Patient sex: M
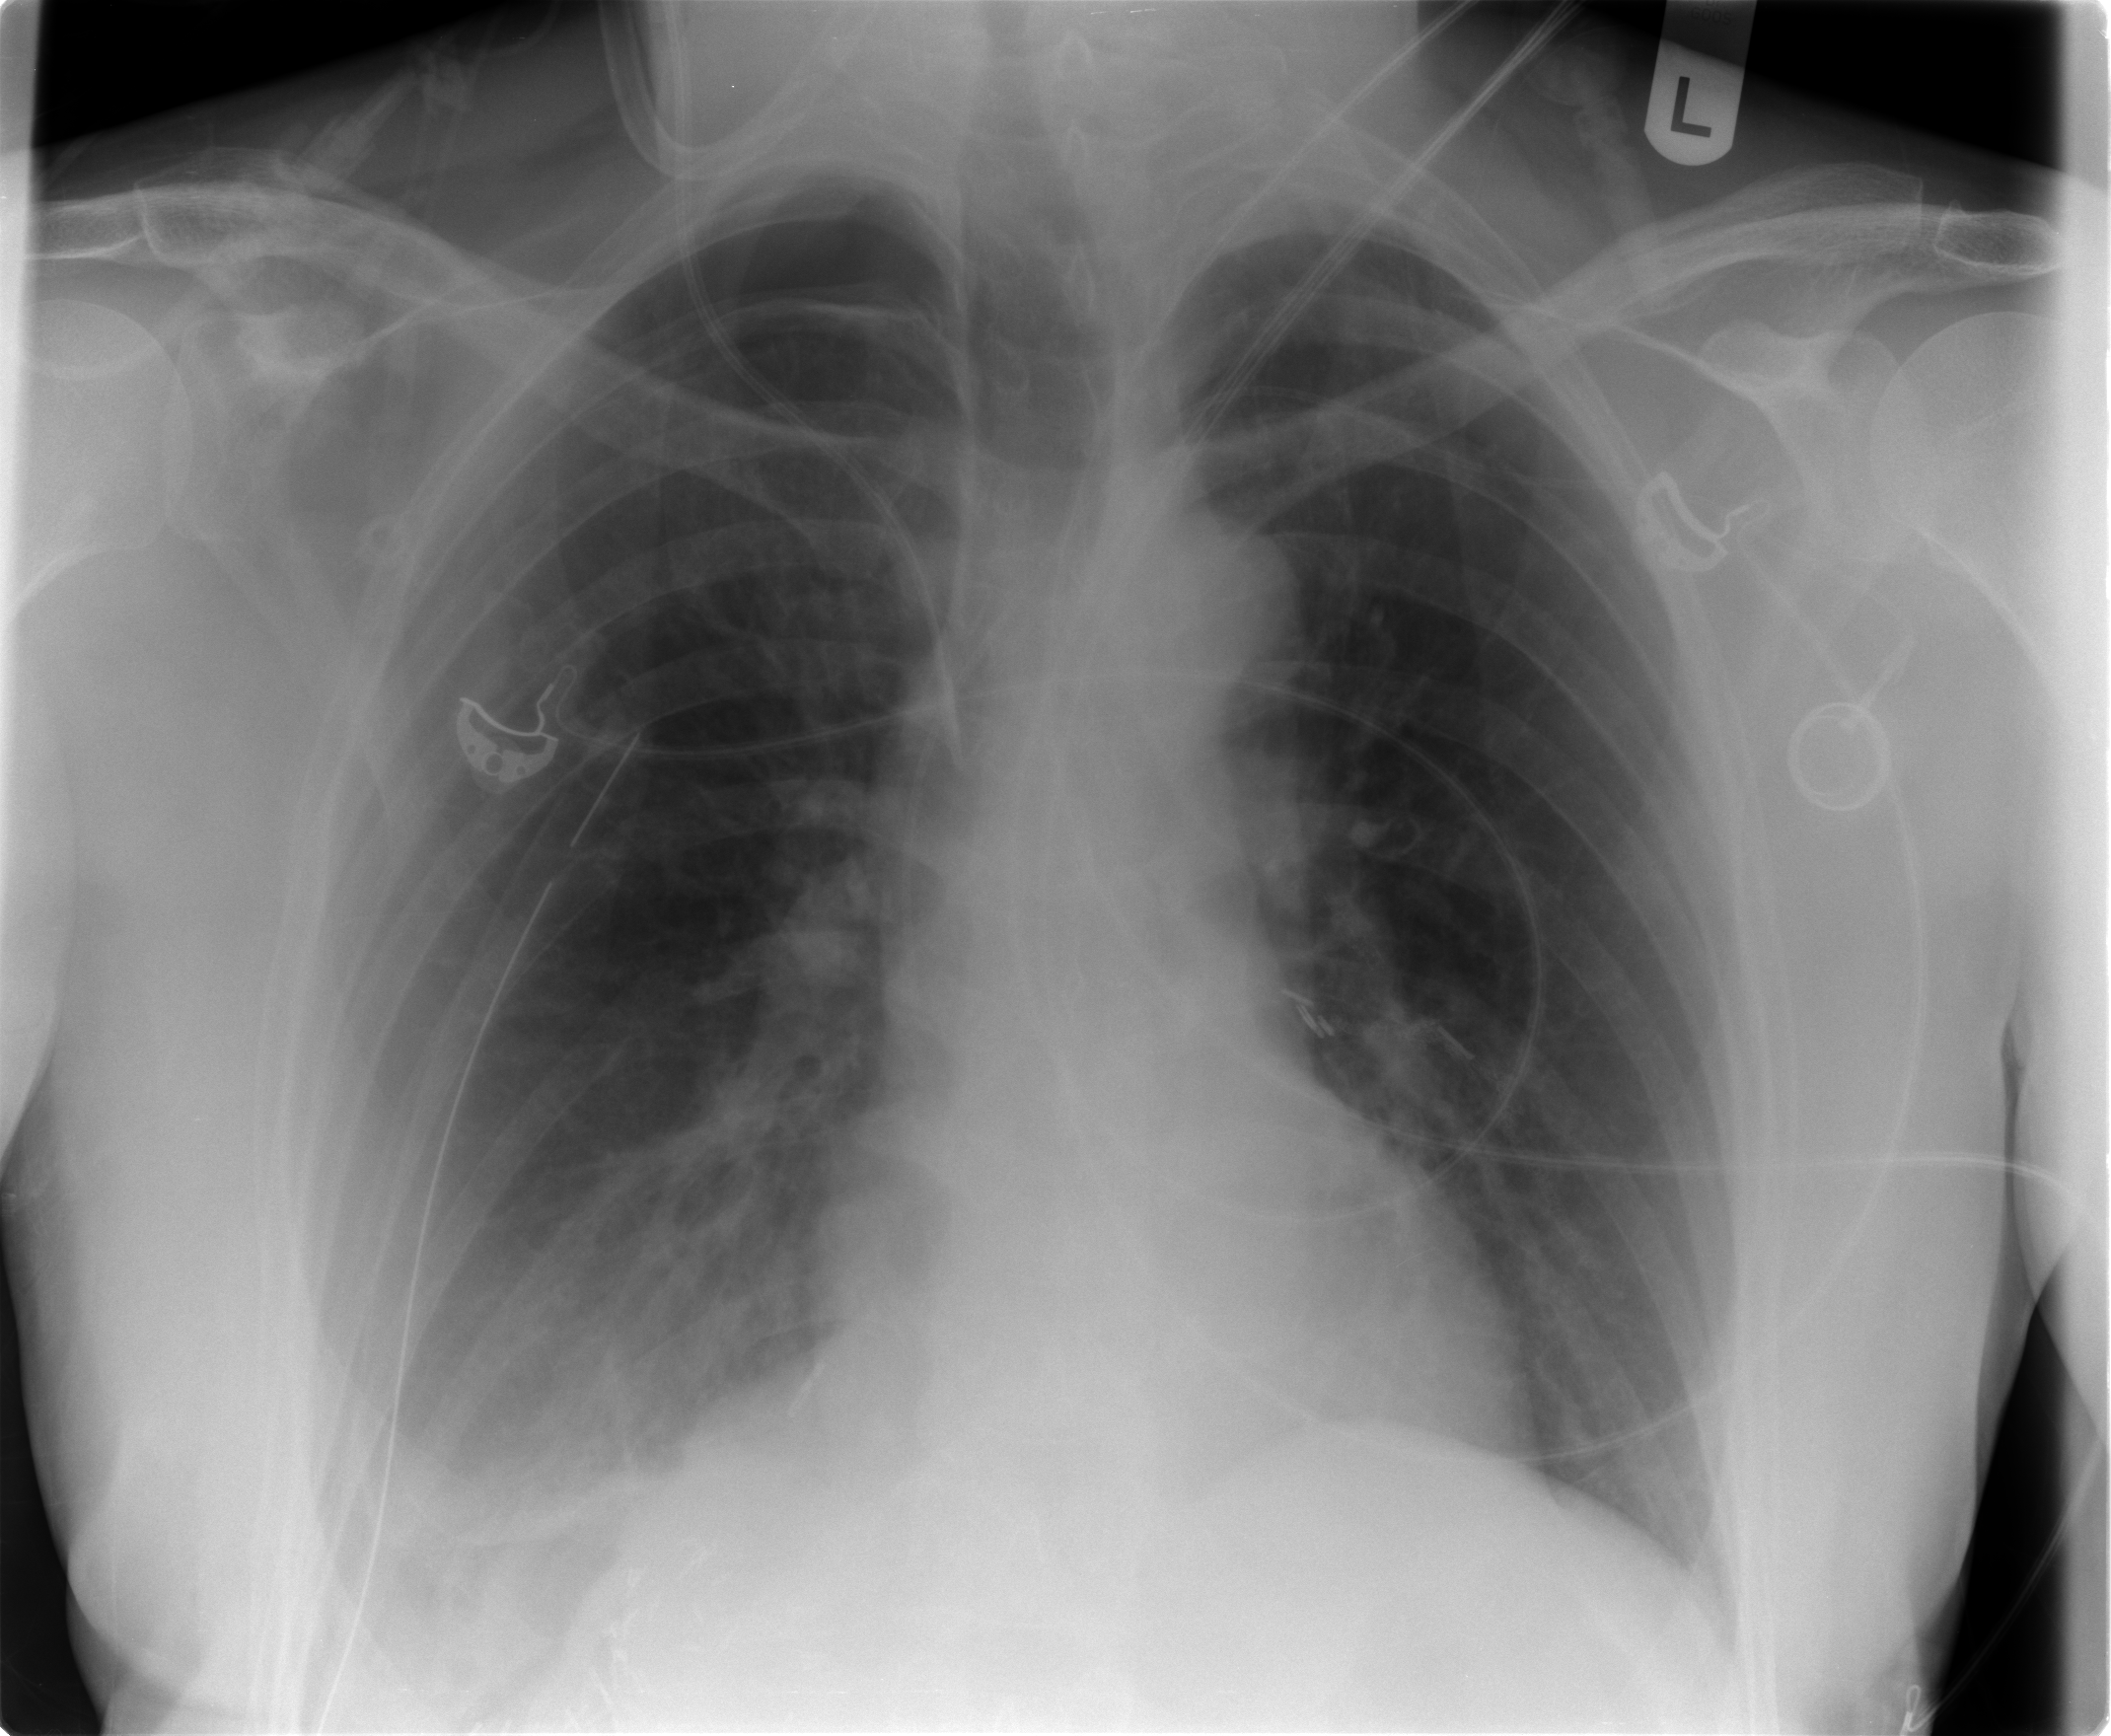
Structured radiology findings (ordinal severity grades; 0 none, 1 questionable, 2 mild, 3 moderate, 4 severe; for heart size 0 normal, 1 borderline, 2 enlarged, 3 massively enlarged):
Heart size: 0
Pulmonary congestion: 0
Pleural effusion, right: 2
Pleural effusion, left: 0
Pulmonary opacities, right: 0
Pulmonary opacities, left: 0
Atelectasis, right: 2
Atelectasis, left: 1